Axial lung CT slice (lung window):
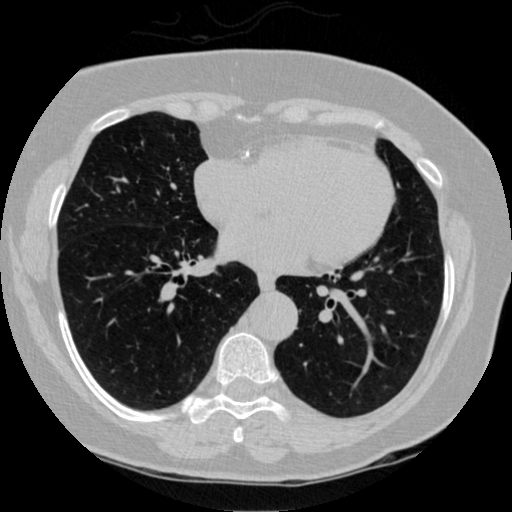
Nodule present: no